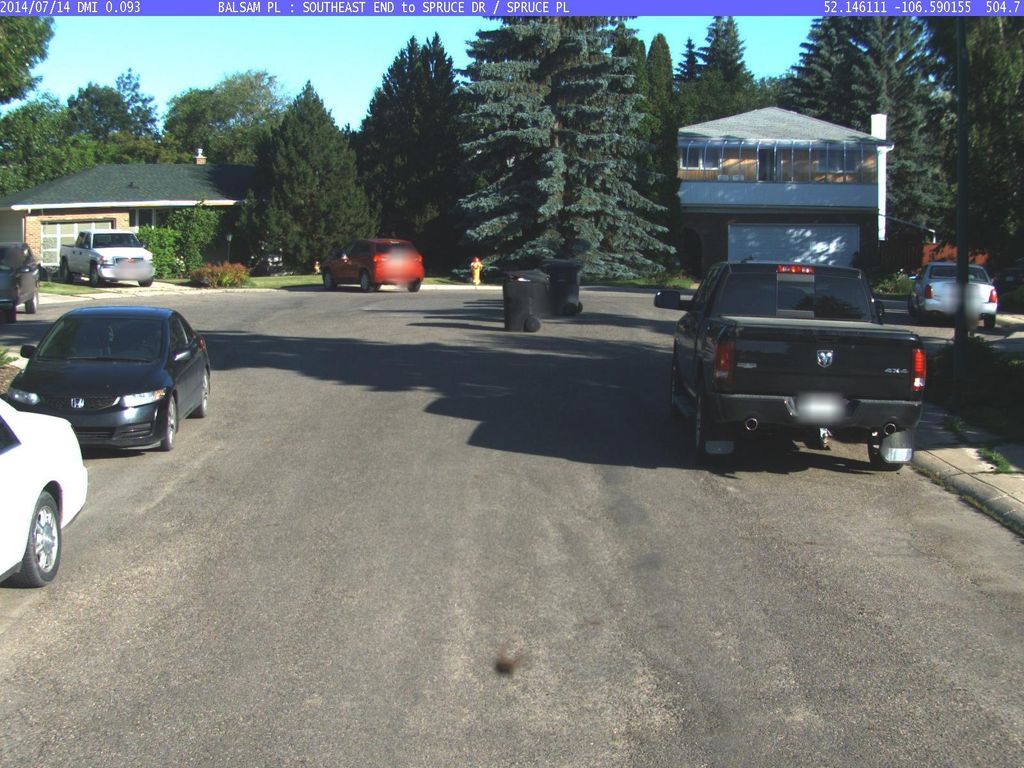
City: saskatoon